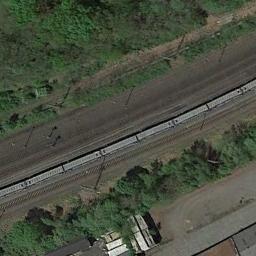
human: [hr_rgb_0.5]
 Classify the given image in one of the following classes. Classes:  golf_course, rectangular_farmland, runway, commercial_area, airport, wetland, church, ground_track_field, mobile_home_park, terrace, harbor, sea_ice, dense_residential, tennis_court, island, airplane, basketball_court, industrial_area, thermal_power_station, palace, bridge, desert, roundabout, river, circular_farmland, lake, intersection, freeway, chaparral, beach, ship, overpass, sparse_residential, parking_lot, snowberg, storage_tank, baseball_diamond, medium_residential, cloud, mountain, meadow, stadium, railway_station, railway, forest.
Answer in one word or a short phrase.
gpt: railway